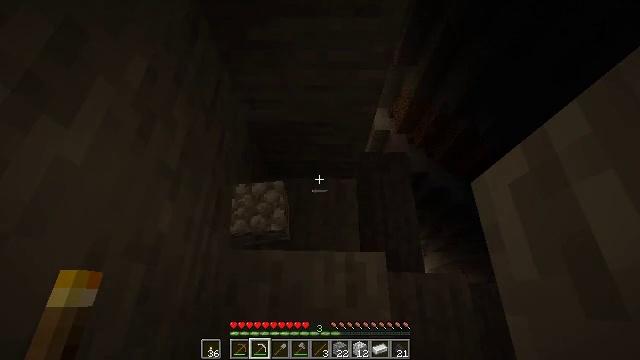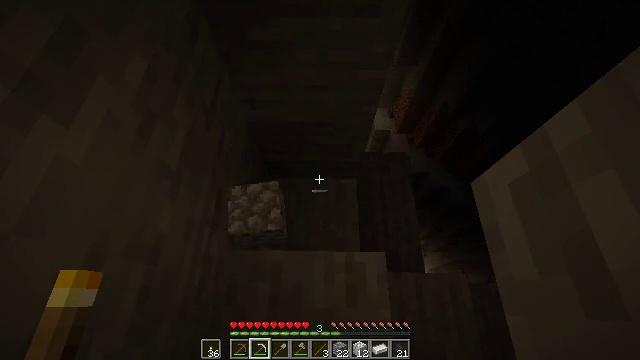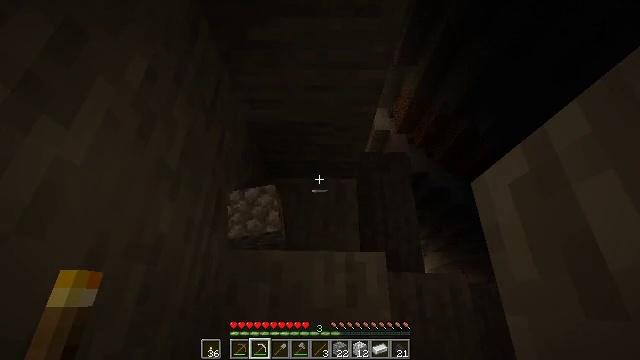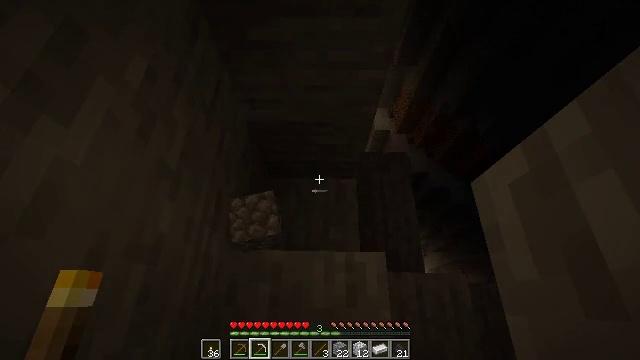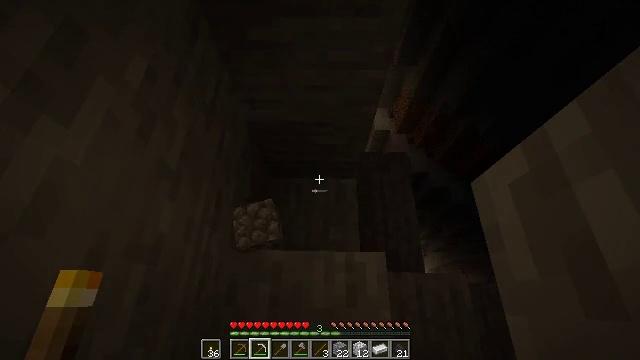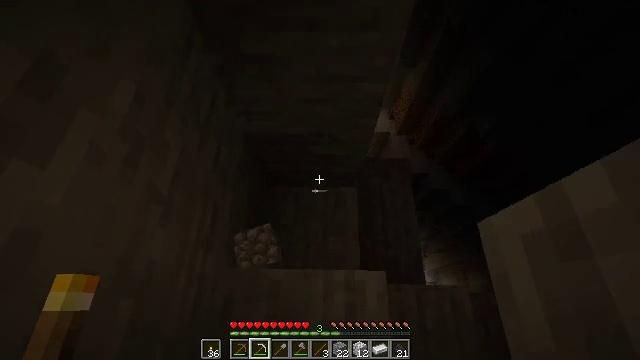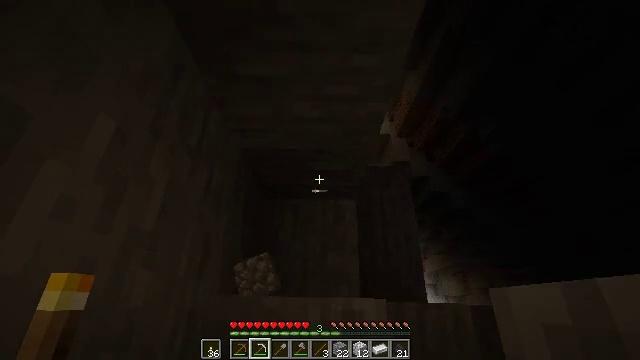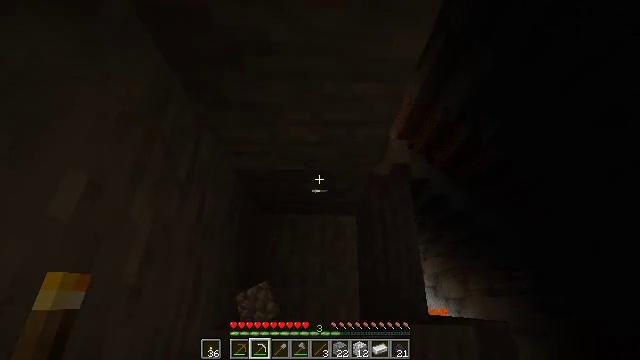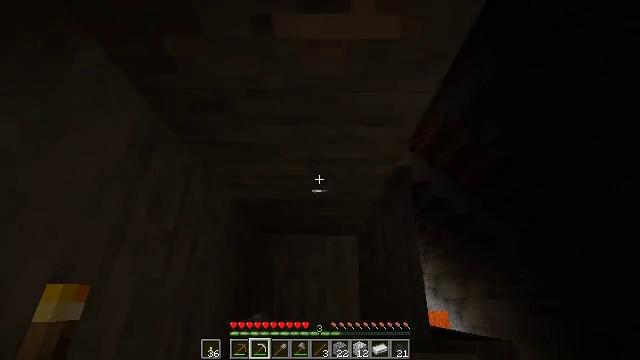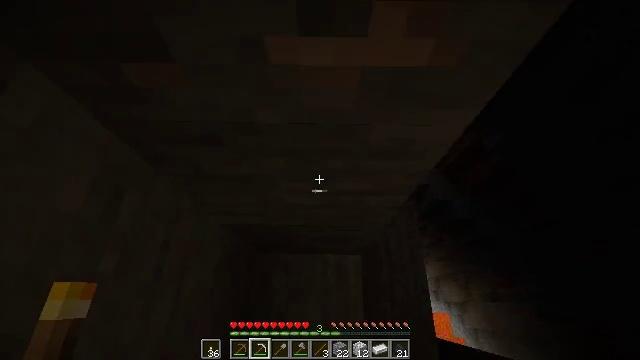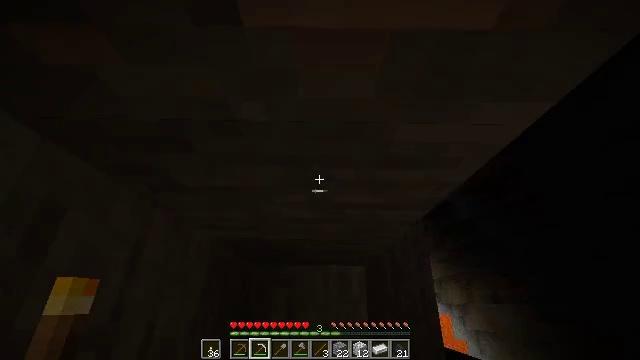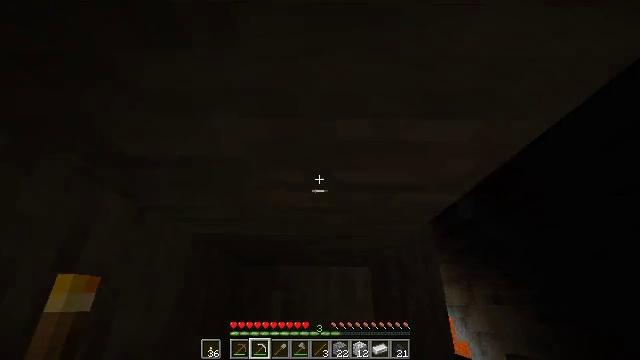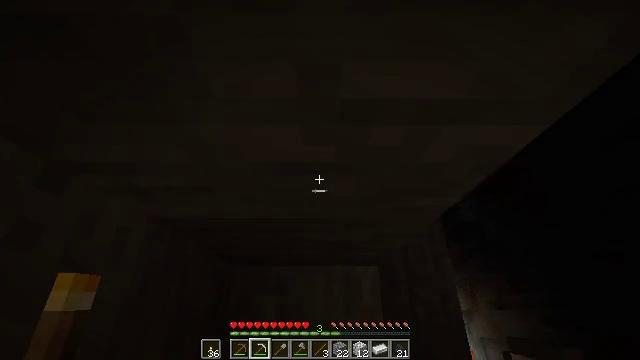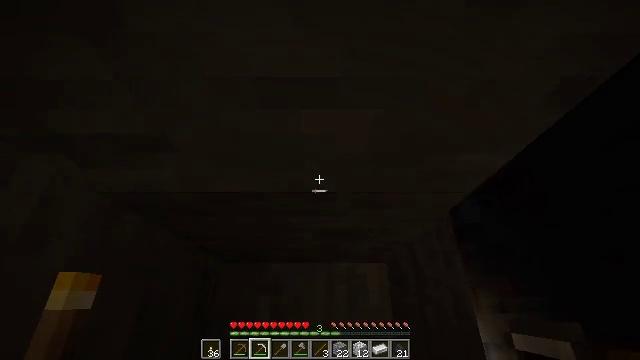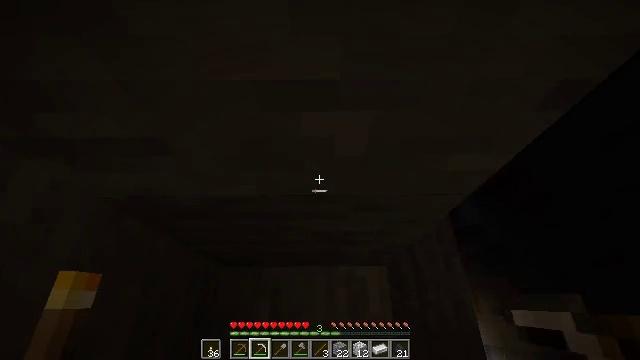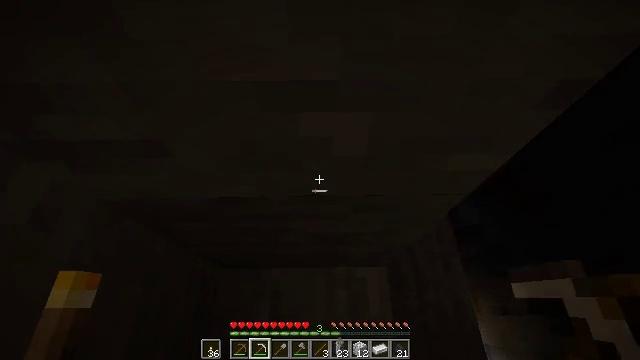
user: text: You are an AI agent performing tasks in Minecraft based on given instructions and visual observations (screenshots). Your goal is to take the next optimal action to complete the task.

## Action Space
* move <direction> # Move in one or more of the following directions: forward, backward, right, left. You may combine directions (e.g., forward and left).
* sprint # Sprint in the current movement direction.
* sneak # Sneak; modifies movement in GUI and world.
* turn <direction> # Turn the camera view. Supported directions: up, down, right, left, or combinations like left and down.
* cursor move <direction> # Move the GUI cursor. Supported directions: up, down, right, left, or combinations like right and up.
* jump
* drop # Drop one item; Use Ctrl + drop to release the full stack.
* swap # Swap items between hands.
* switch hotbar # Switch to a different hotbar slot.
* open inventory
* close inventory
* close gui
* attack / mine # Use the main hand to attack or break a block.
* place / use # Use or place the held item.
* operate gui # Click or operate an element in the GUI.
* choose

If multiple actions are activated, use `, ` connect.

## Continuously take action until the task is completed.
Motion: motion action
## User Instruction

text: Mine stone underground.
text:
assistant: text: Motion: no_op
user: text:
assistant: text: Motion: no_op
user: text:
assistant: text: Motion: no_op
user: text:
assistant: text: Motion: move forward
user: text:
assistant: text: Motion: move forward
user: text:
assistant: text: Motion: move forward
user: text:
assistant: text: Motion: move forward
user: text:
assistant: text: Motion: move forward
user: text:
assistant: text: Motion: move forward
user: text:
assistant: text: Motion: move forward
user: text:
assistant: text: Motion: move forward
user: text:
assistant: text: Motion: turn up
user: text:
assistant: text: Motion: no_op
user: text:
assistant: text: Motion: no_op
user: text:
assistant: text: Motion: no_op
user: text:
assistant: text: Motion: turn right and up
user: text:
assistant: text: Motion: turn right and up
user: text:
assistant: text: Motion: turn right and up
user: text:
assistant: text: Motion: no_op
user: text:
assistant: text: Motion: no_op
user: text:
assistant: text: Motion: no_op
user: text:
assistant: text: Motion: no_op
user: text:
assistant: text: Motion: no_op
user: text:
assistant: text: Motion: turn up
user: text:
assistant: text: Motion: turn left and up
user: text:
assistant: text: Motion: move back, turn left and up
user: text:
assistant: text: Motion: move back, turn up
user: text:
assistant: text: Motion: move back, turn up
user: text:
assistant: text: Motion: move back
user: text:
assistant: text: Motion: move back